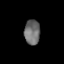
Tissue: lung
Cell type: Others
Senescence score: 0.2245
Nuclear area (px): 385
Mean DAPI intensity: 108.579